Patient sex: F
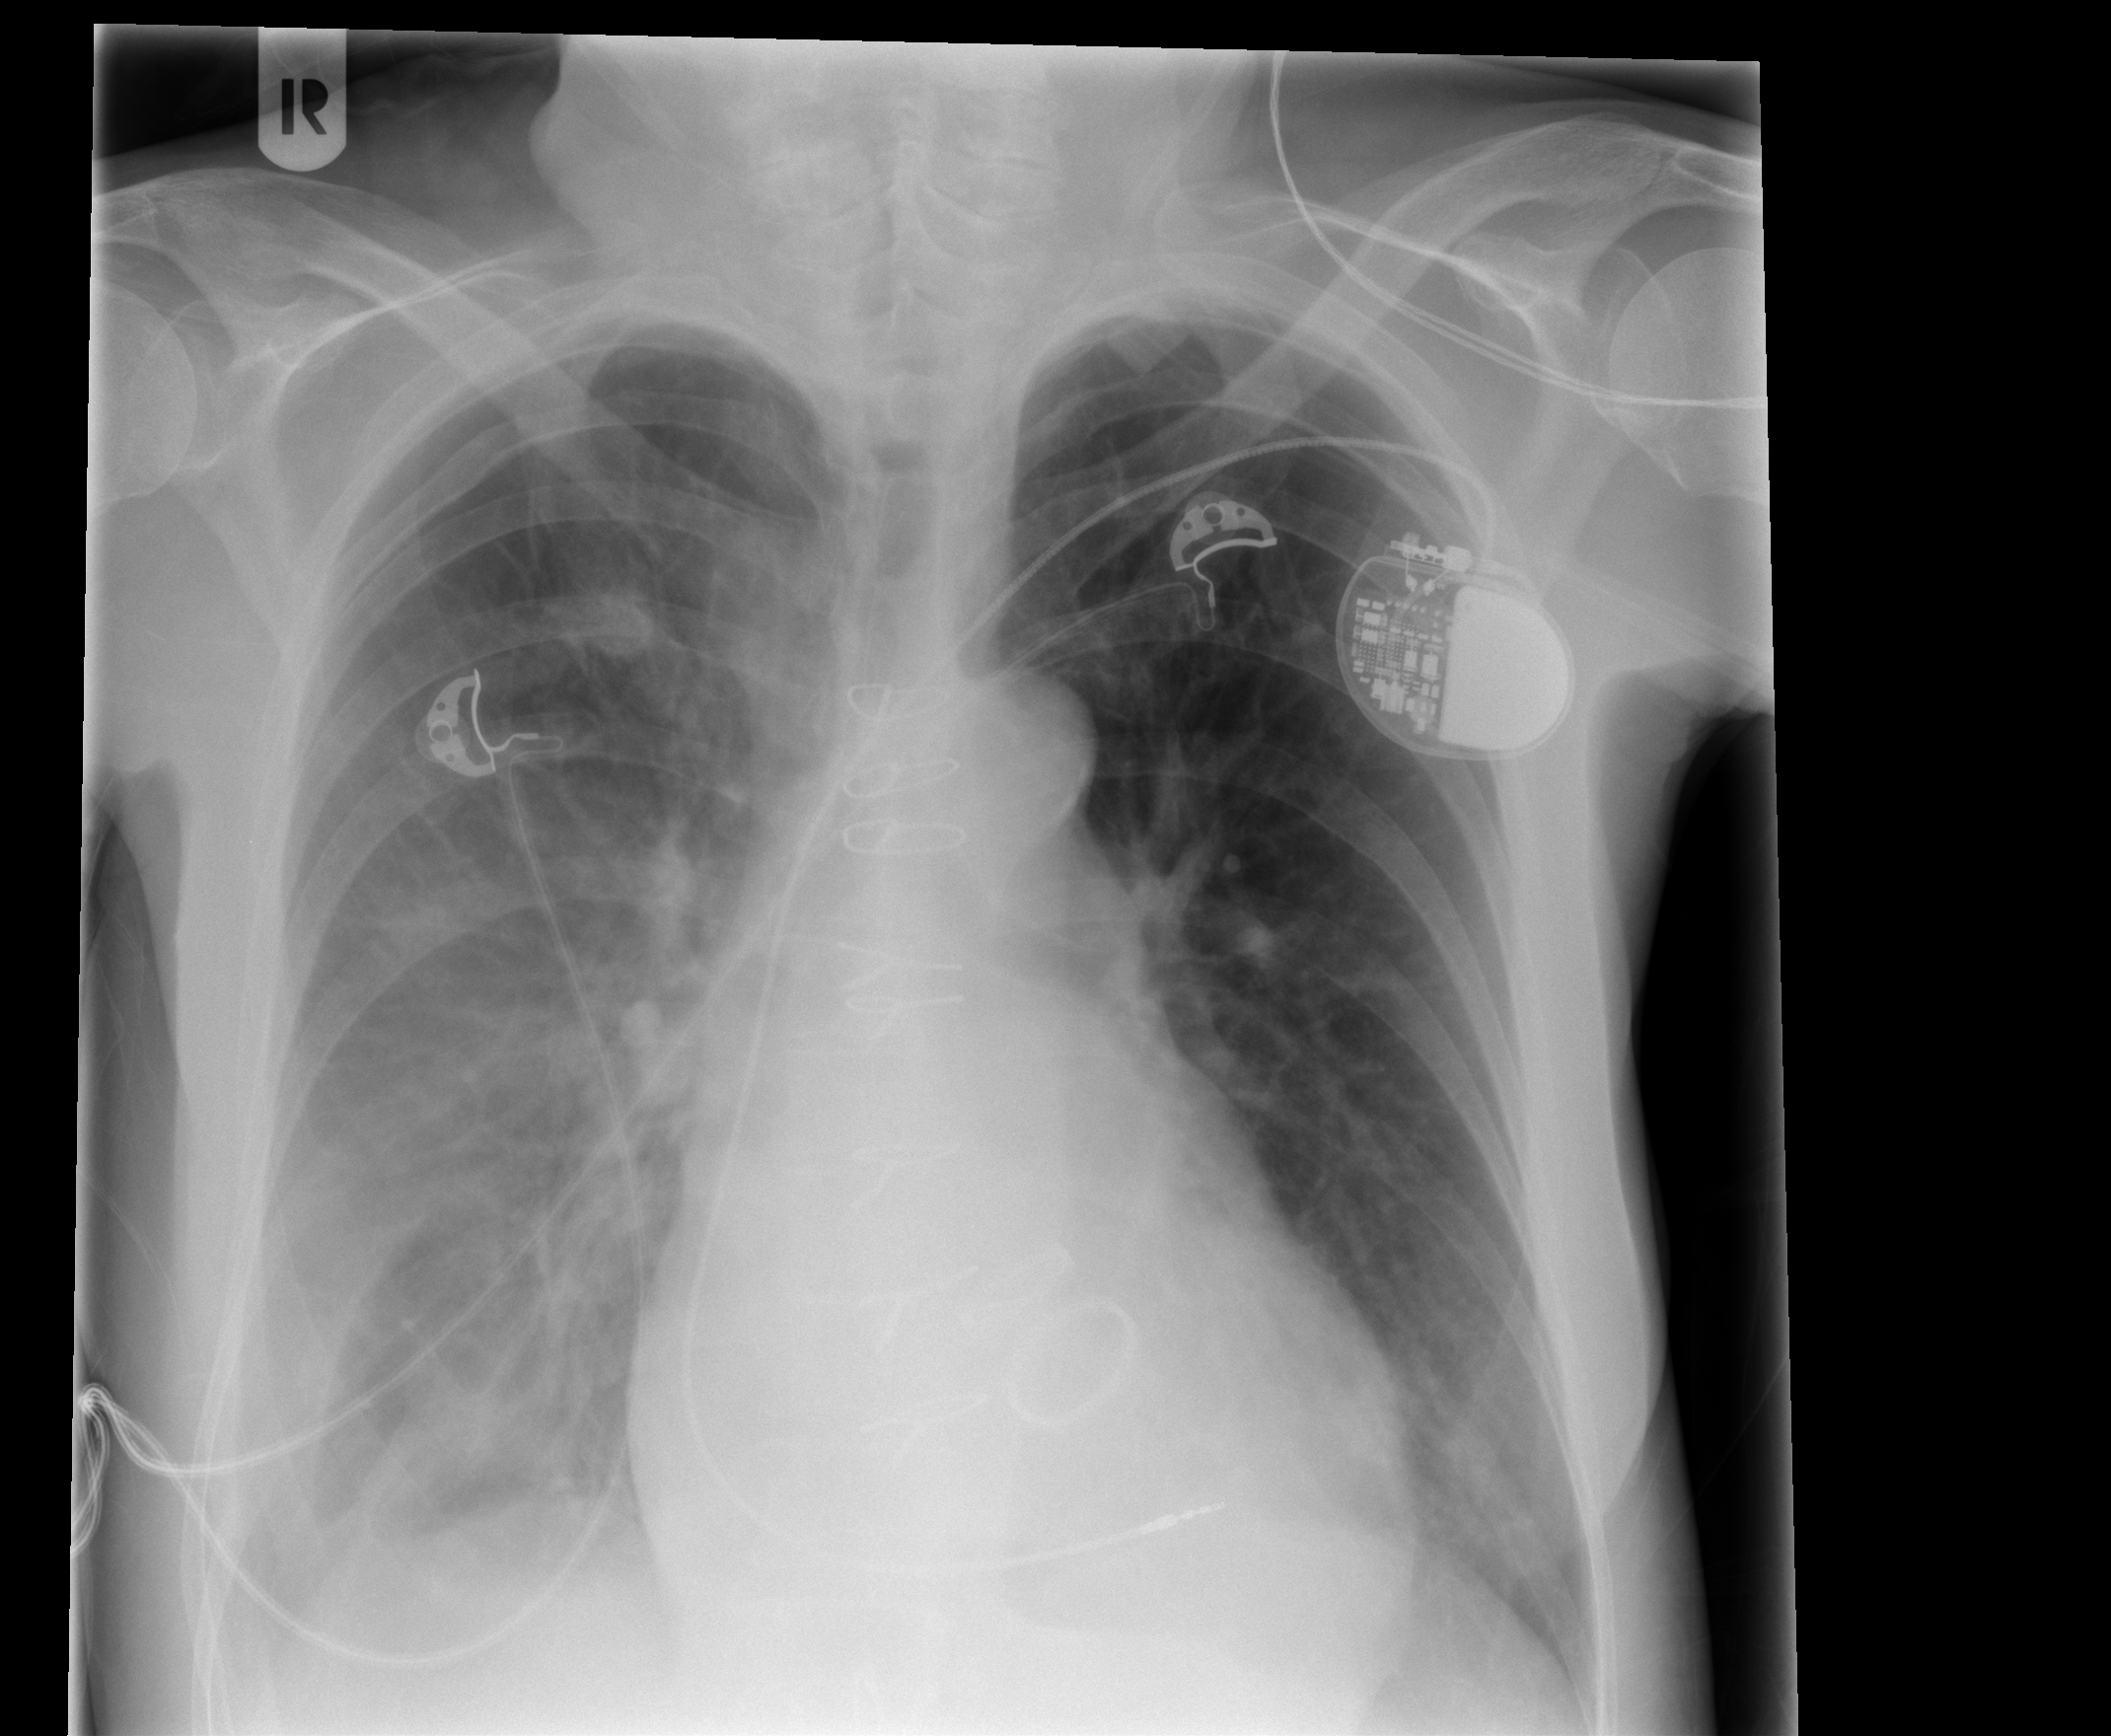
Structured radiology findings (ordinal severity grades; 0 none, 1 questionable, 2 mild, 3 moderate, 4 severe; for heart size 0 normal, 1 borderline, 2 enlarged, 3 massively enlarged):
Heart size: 1
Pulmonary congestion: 2
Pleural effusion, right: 2
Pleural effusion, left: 0
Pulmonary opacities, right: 2
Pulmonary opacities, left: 0
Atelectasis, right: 2
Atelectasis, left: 0